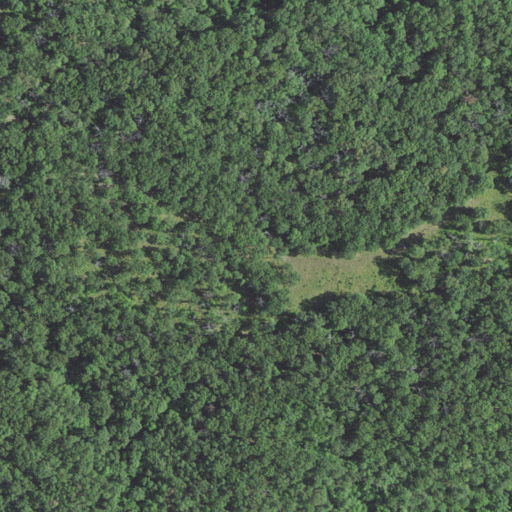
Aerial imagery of plain(s) in Missouri named Hanes Flat containing only deciduous forest